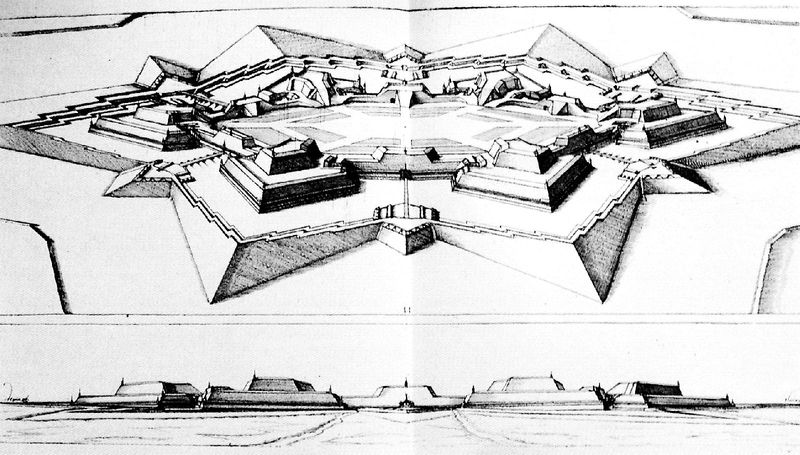
Titel: Specklins Normalfront - Kavalierperspektive und Ansicht
Künstler: Daniel Specklin
Institution: Architectura, Kupfer Nr.11
Schlagwörter: weiß, stadt, grau, profil, schwarz, skizze, zeichnung, gebäude, weg, wand, architektur, perspektive, zwei, mauer, hof, tor, buch, stern, kohle, linear, festung, entwurf, ecken, portal, plan, winkel, festungsmauer, weiq